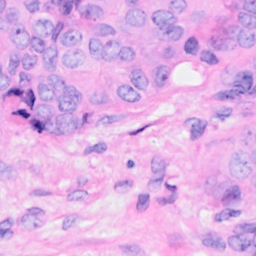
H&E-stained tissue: Breast